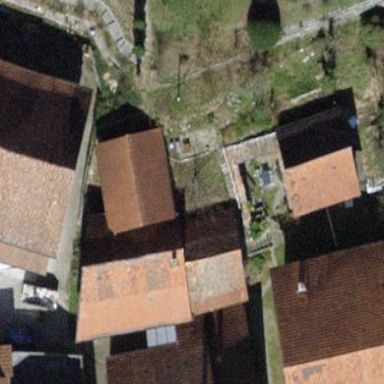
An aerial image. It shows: Shed.